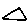
Label: triangle